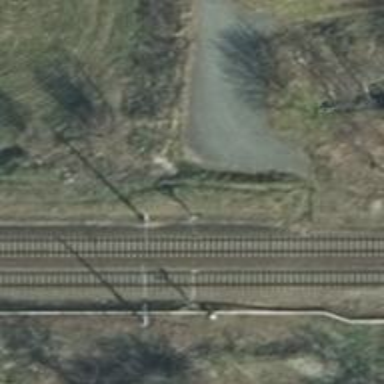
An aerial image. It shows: Milestone along the railway track with catenary mast.